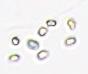
Label: Phaeocystis